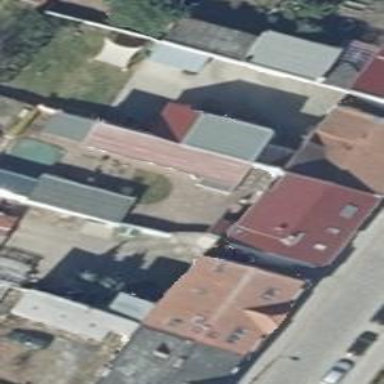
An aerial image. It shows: Half-hipped roof on apartment building.